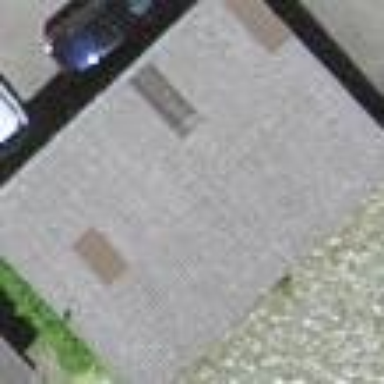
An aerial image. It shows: Garage building.